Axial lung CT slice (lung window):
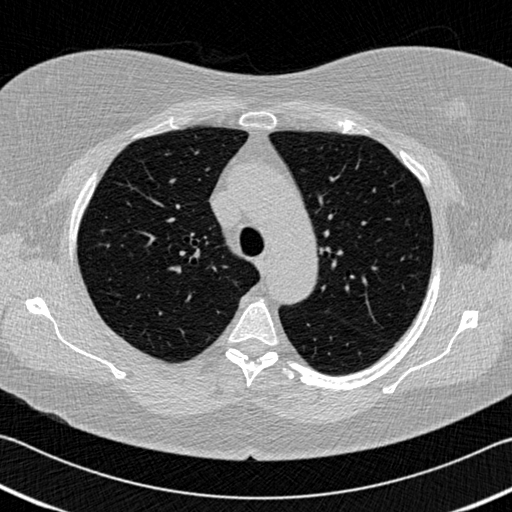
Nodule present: no